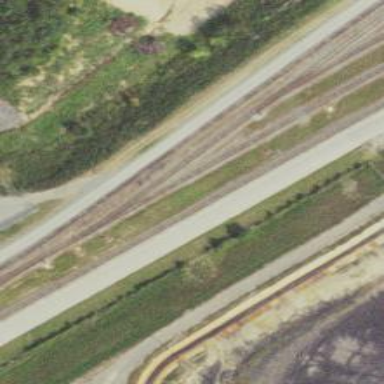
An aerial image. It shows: Railway yard in service.